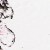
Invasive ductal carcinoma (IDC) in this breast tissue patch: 0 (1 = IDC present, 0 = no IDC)